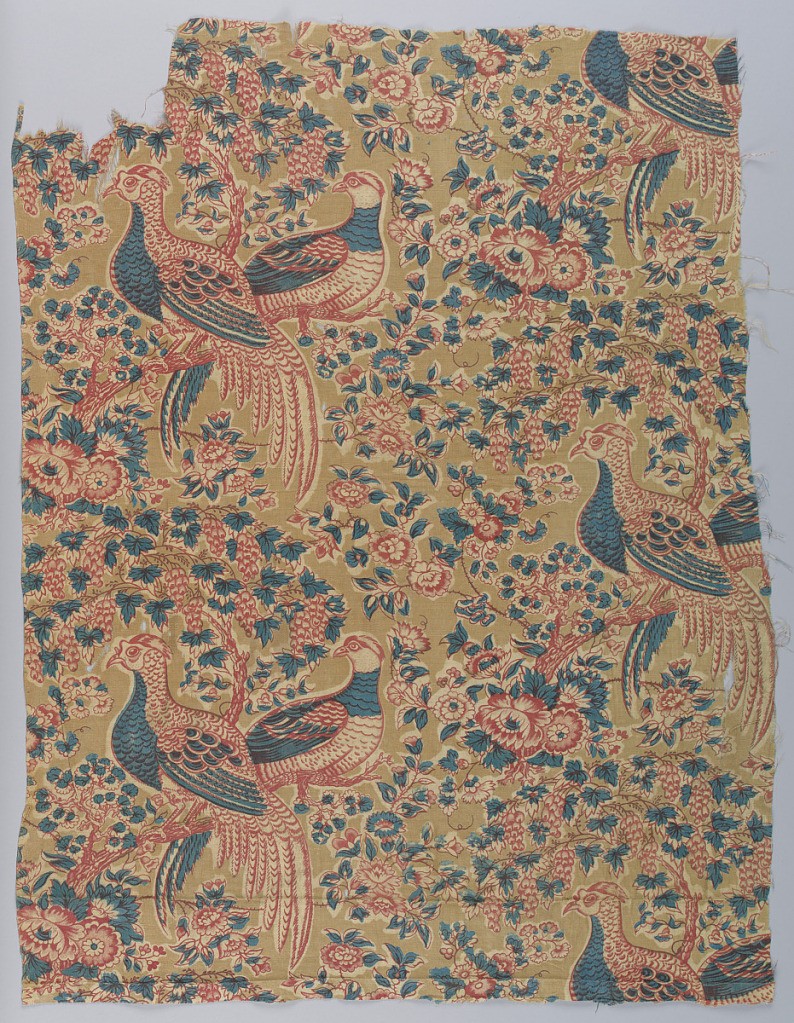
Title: Textile
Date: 1830s
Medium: cotton Technique: roller printed (red) and relief printed (blue and brown) on plain weave
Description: Red and blue birds perch on flowering branches against a light tan ground.